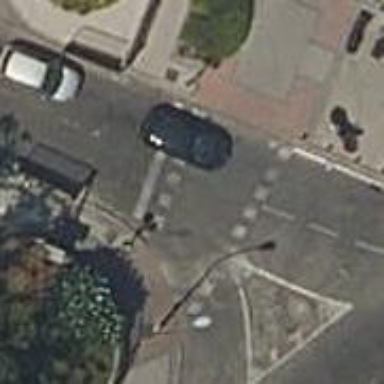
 there are traffic signals and zebra crossing."